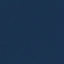
Land use / land cover: SeaLake